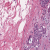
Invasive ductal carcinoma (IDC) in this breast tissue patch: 1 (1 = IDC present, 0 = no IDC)